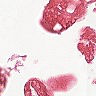
Metastatic tissue present: no